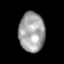
Tissue: lung
Cell type: T cells
Senescence score: 0.1976
Nuclear area (px): 1006
Mean DAPI intensity: 162.485